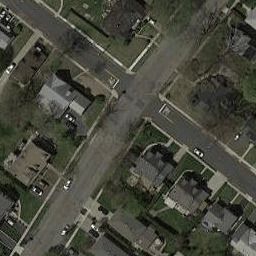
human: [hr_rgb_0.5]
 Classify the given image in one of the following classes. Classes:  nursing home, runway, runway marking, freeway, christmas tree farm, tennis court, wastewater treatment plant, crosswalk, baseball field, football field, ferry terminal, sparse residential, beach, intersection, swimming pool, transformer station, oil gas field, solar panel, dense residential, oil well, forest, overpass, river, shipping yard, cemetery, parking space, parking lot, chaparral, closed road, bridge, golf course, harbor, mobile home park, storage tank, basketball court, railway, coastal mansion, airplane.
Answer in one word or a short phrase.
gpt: intersection